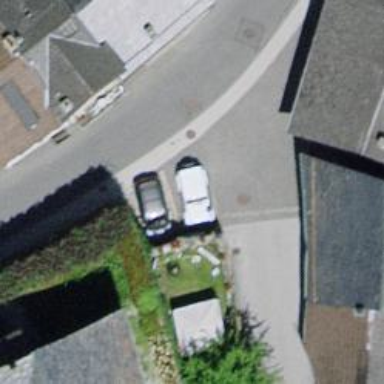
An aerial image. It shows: Residential road with sett surface.